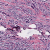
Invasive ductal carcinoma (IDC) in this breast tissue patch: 1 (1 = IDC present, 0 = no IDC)